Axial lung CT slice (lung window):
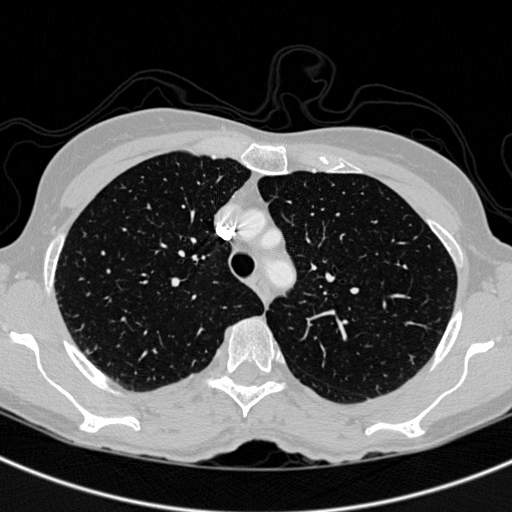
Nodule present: no